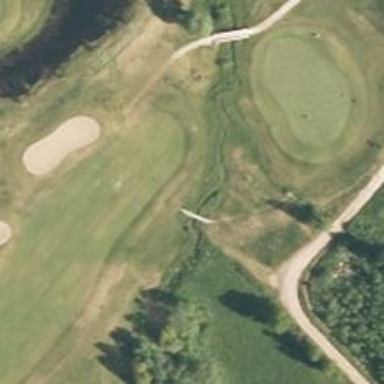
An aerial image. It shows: Path for both roads and golfers.